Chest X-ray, PA view. Patient: 68 years old, sex F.
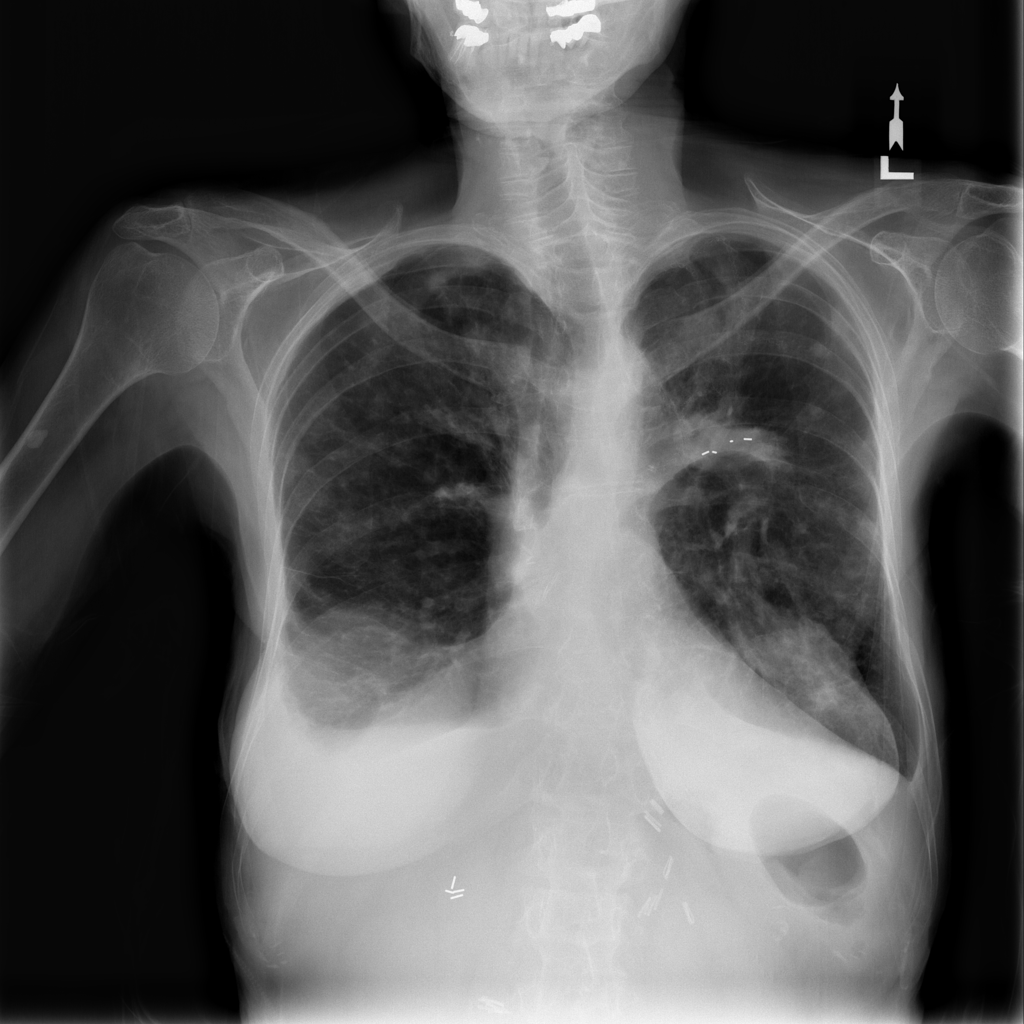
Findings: Effusion, Mass